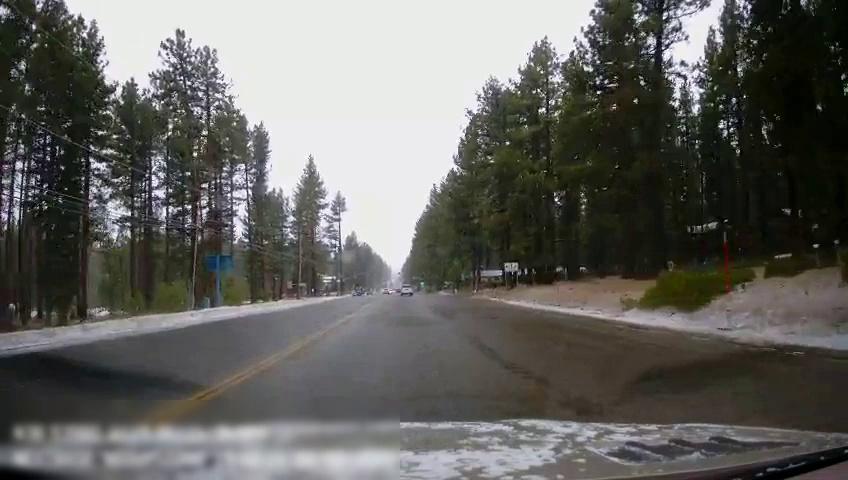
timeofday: Day
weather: Snowy
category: Drivable Space
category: Vehicles | Van
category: Lanes | Current Lane
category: Traffic | Signs